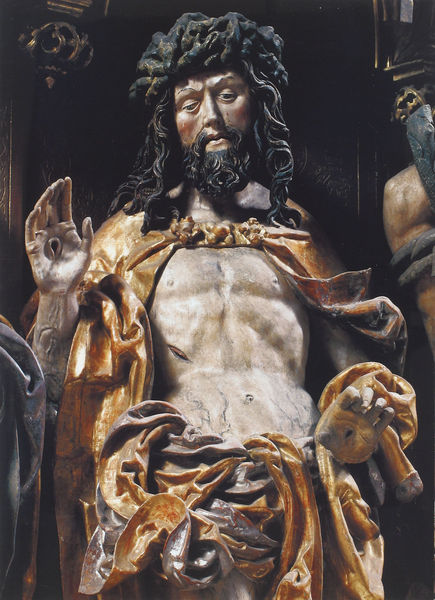
Titel: Hochaltar der Wallfahrts- und Filialkirche zum Kostbaren Blut Christi in Pulkau
Standort: Pulkau, Wallfahrts- und Filialkirche zum Kostbaren Blut Chrtisti (EU - AUT - Niederösterreich)
Schlagwörter: hand, nackt, umhang, brust, holz, bart, barock, kirche, gold, haare, locken, skulptur, statue, religion, loch, mahl, christus, jesus, kreuzigung, leiden, christentum, dornenkrone, auferstehung, himmelfahrt, segensgeste, leidenschristus, goldener umhang, um 1600, christus mittelalter statue, kreuzigung auferstehung